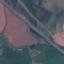
Land use / land cover class: Highway